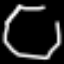
Label: octagon